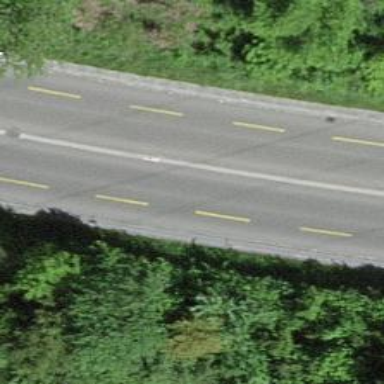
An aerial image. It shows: Secondary road.